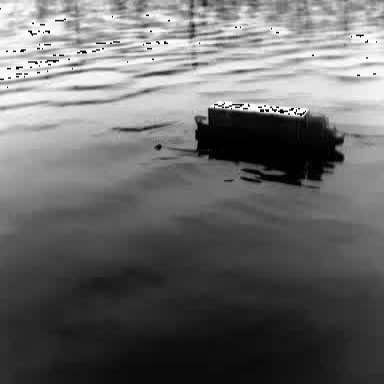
There is a fishing_boat in the infrared image.